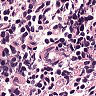
Metastatic tissue present: no